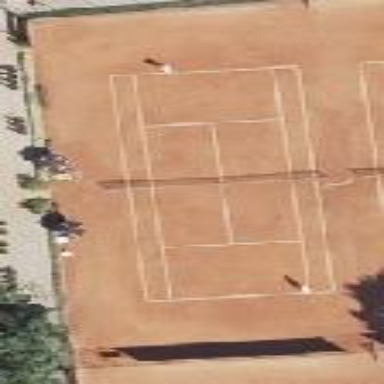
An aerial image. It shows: Clay tennis court pitch.